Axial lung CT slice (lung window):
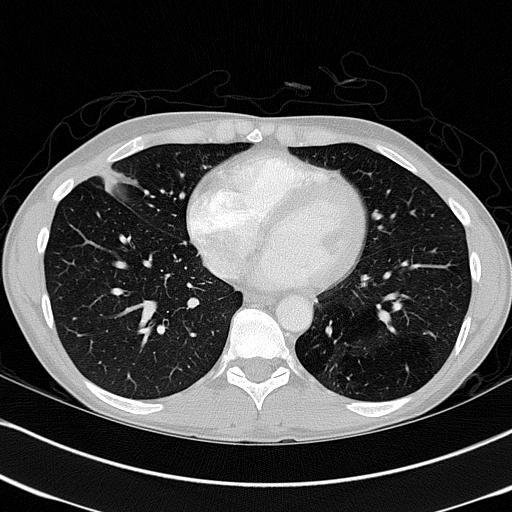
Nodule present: yes
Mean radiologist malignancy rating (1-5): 3